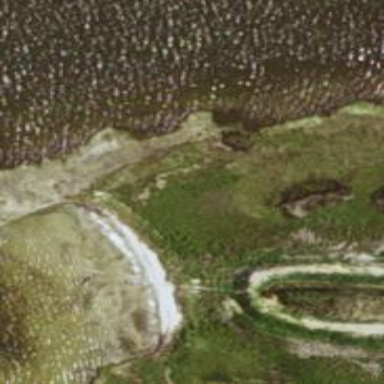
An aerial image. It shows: Tidal wetland area known as tidal flat.